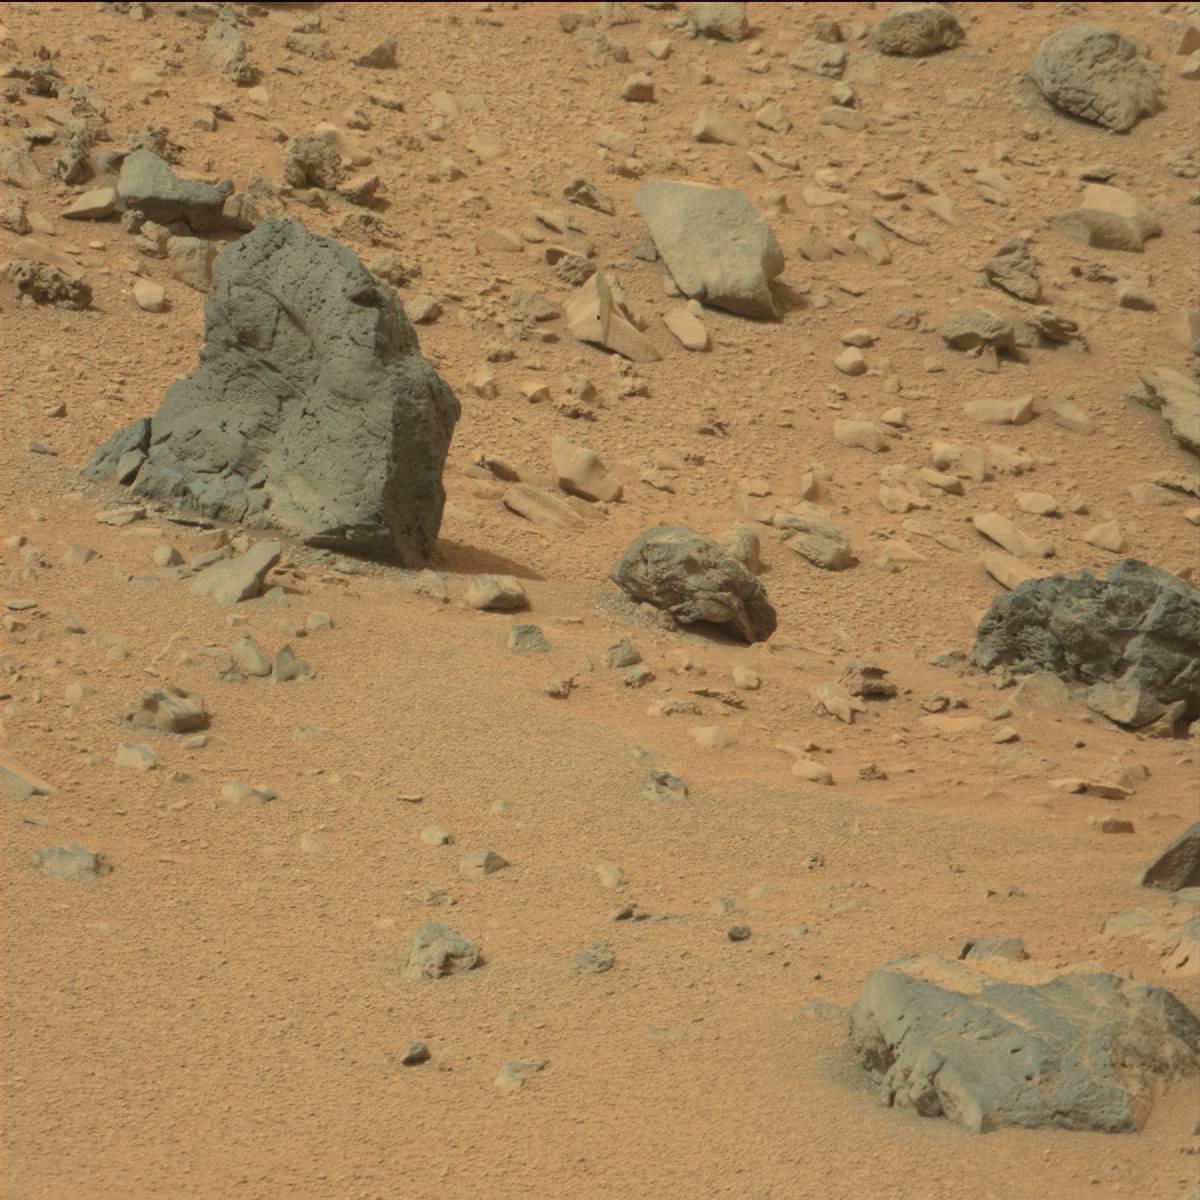
Terrain classes present: Bedrock, Rock, Sand / Soil